Question: I have a XAML page with just a 'Pivot' with binded ItemSource and the following template (changing just the header for simpilcity)
'''
<phone:Pivot
Margin="0,108,0,0"
ItemsSource="{Binding Services}">
<phone:Pivot.HeaderTemplate>
<DataTemplate>
<TextBlock Text="{Binding Title}" />
</DataTemplate>
</phone:Pivot.HeaderTemplate>
<phone:Pivot.ItemTemplate>
<DataTemplate>
</DataTemplate>
</phone:Pivot.ItemTemplate>
</phone:Pivot>
'''
The ItemSource (Services) is an 'ObservableCollection' of a simple data type with just a 'Title' property implementing 'INotifyPropertyChanged'. When I change the 'Title' of any item, the 'Pivot' header is rendered very strangely:

Here is a complete simplified solution to reproduce the problem: <URL>
Is this a 'Pivot' bug?
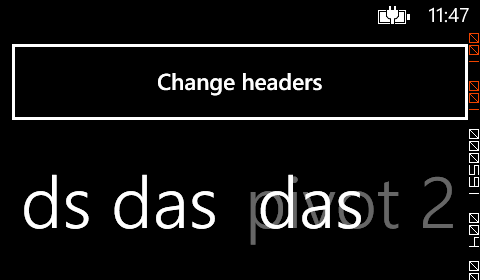
Answer: Indeed a bug... I had the same problem and I end up in forcing to reload whole DataContext of the Pivot.
Since I was using MVVM I just created new instance of the items collection and raised property changed for that.